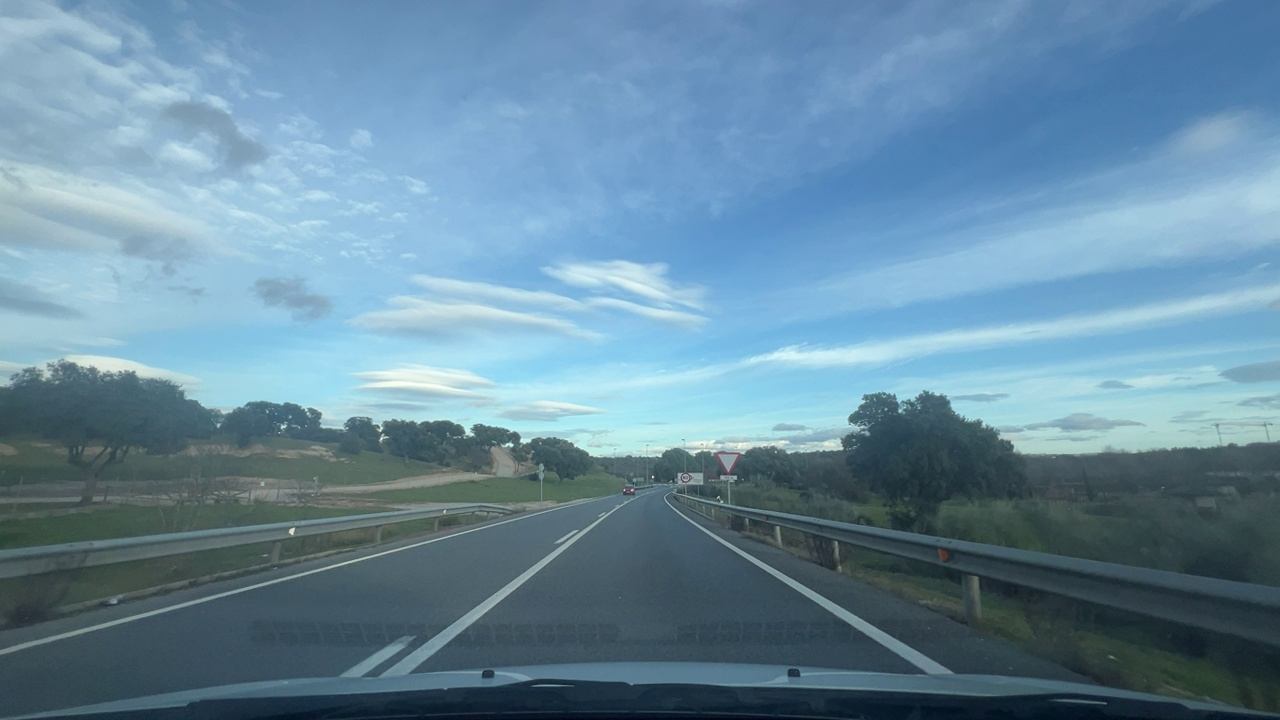
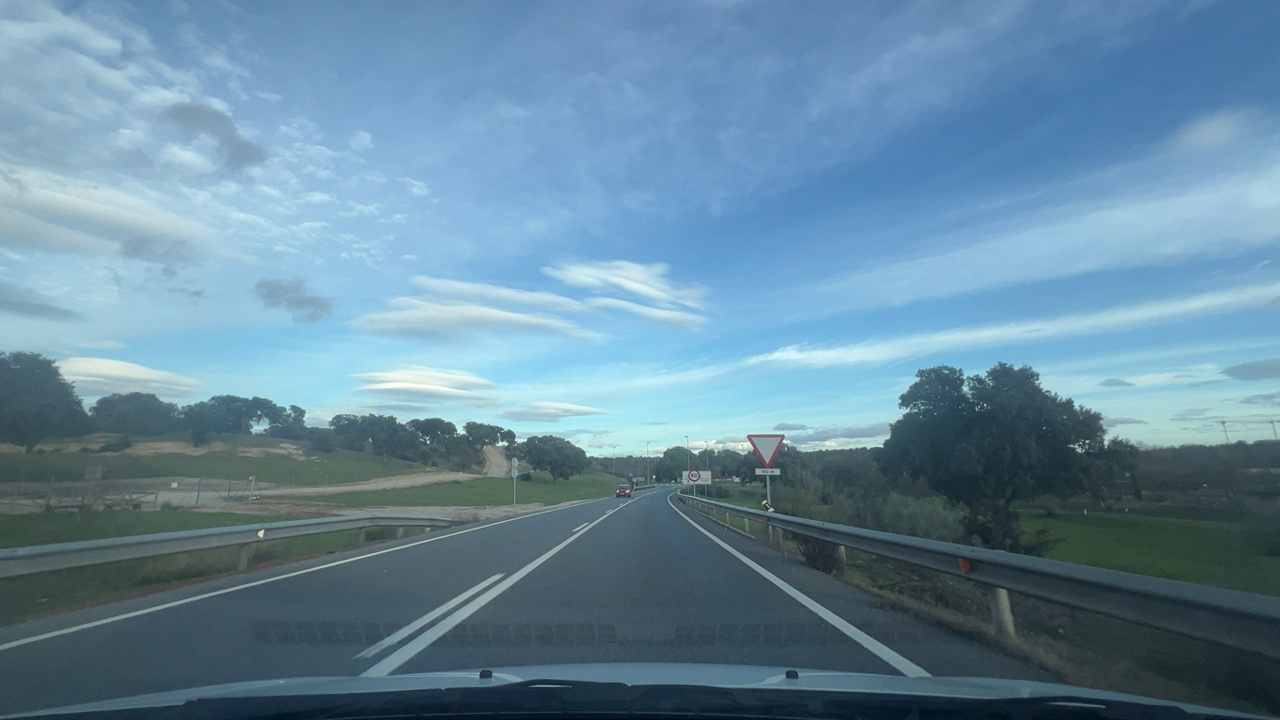
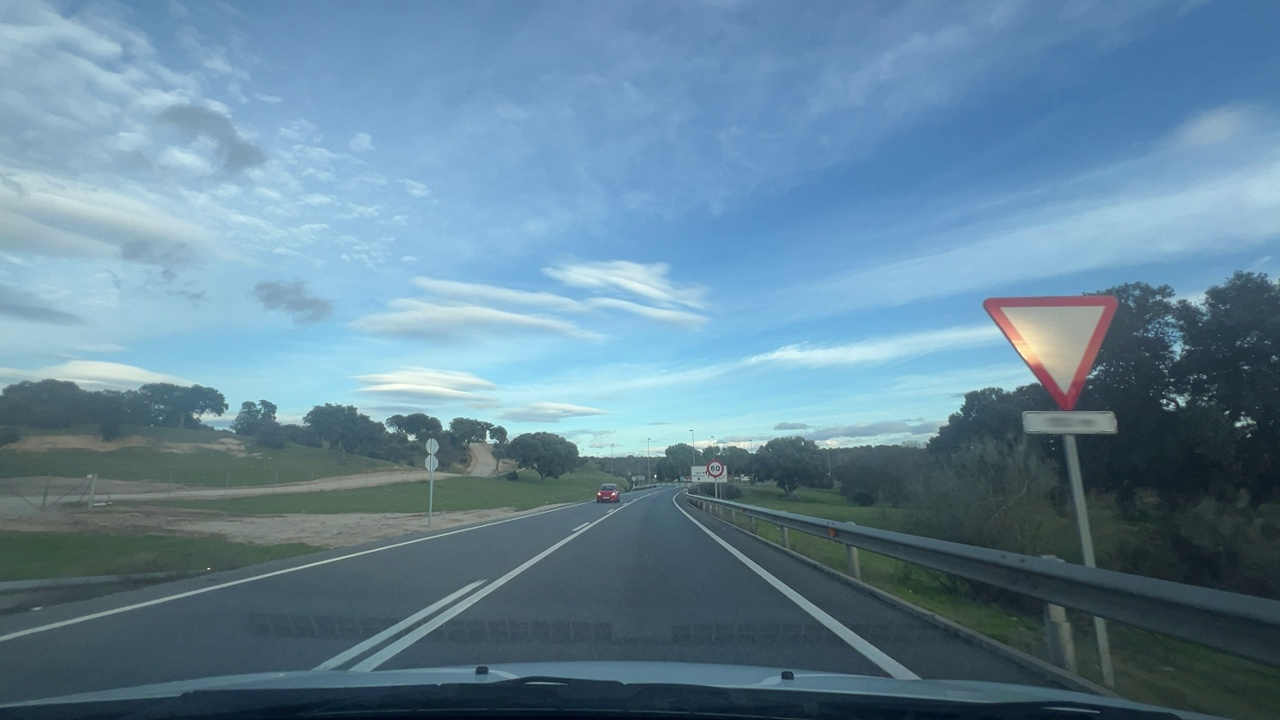
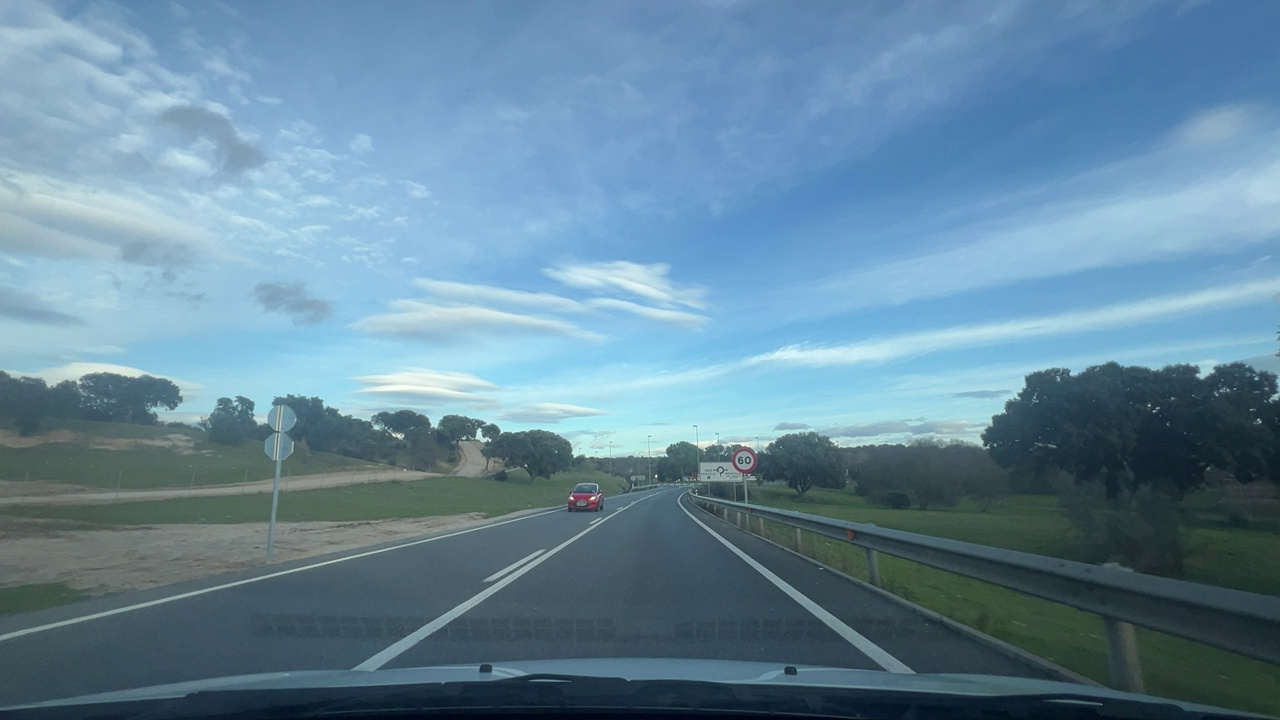
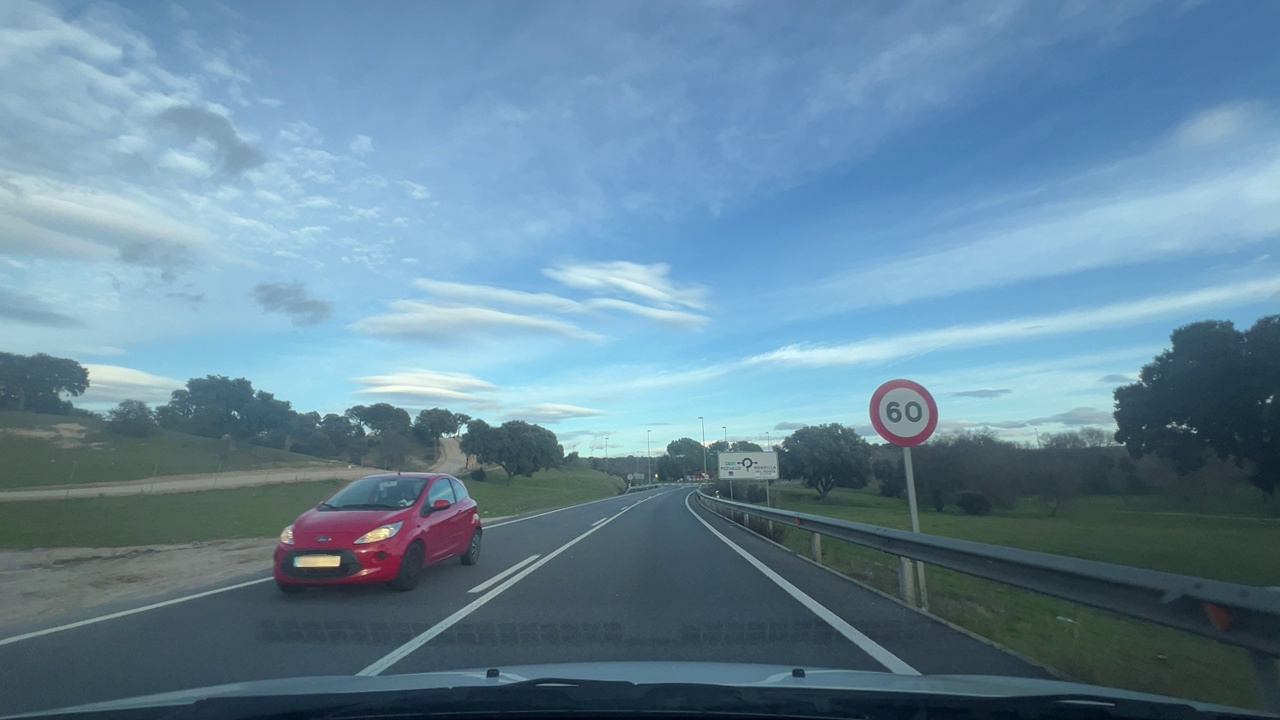
Situation: Speed limit adaptation
Question: Are multiple speed limit signs with different values visible?
Answer: No
Reasoning: One speed limit sign is visible

Situation: Speed limit adaptation
Question: Is there a speed limit sign regulating the ego lane?
Answer: Yes
Reasoning: A speed limit sign is positioned on the roadside facing the ego direction of travel.

Situation: Speed limit adaptation
Question: What speed value is displayed on the visible speed limit sign?
Answer: 60
Reasoning: The visible speed limit sign displays 60 km/h.

Situation: Speed limit adaptation
Question: Is the ego vehicle traveling on a highway?
Answer: No
Reasoning: The ego vehicle is not travelling within a highway

Situation: Speed limit adaptation
Question: Is the ego vehicle entering or exiting a highway?
Answer: No
Reasoning: The ego vehicle is not travelling within a highway

Situation: Speed limit adaptation
Question: Are speed bumps, crosswalks, or construction-related obstacles present in the ego lane?
Answer: No
Reasoning: There are no objects visible ahead of the ego vehicle